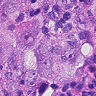
Metastatic tissue present: yes